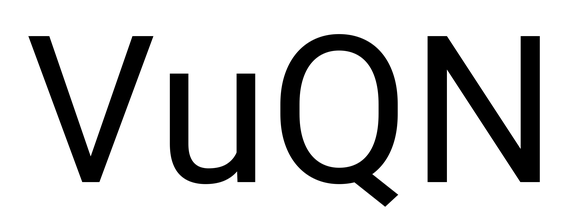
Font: Roboto_Regular